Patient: sex M, age 48
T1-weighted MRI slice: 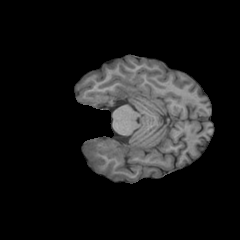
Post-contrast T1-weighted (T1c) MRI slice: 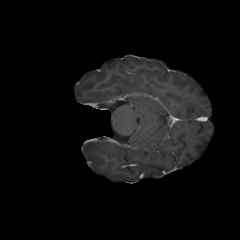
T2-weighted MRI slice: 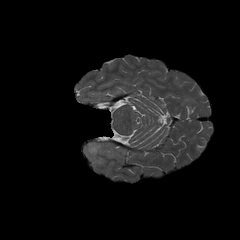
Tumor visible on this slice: yes
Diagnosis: Glioblastoma, IDH-wildtype
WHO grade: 4